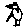
Label: bird